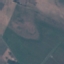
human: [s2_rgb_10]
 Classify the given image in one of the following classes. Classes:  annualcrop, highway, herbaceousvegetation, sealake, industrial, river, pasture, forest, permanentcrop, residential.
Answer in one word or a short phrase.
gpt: Pasture